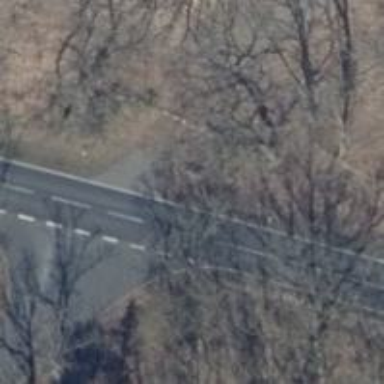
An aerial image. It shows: Emergency access point on the road.